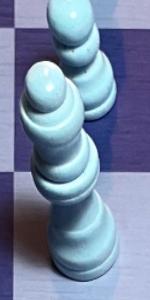
Label: Queen_White